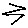
Label: zigzag